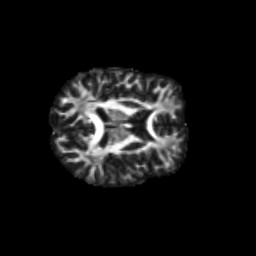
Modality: FA
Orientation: axial
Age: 43
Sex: male
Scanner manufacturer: siemens
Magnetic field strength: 3 T
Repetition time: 1.8 s
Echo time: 0.07 s